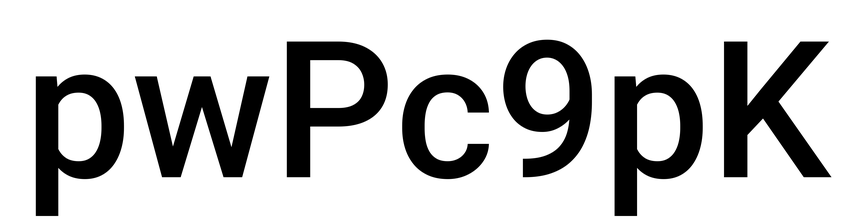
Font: Roboto_Medium